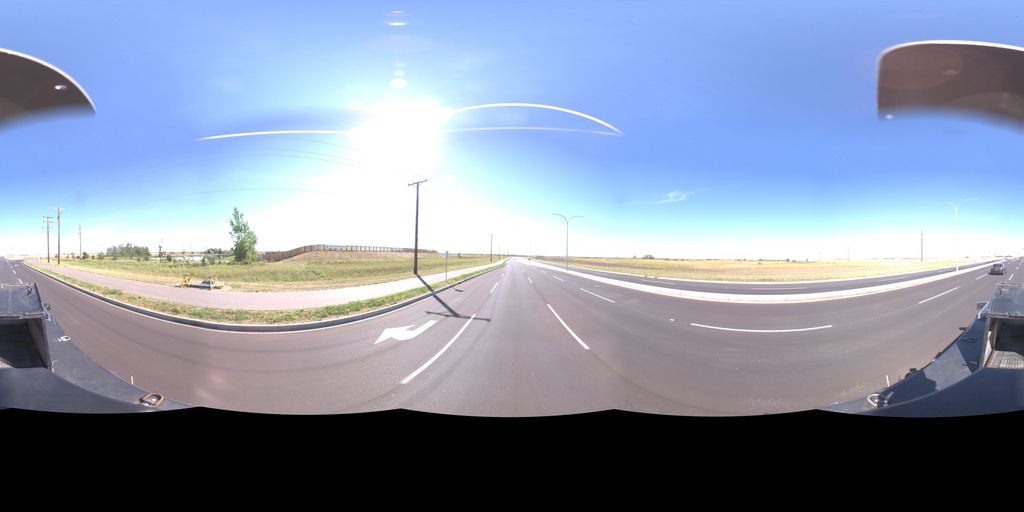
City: saskatoon